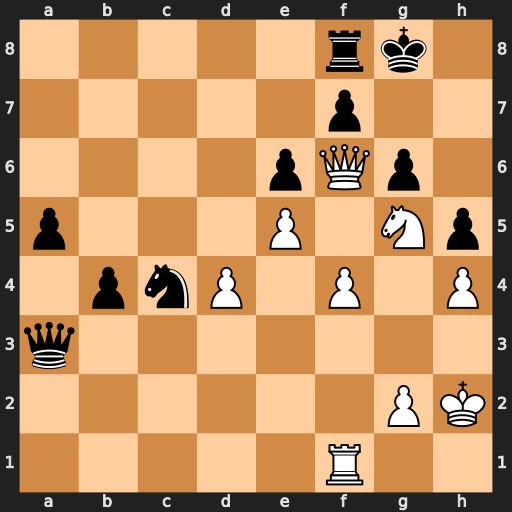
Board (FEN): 5rk1/5p2/4pQp1/p3P1Np/1pnP1P1P/q7/6PK/5R2
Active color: w
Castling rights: -
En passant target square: -
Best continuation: Nxe6 fxe6 Qxg6+